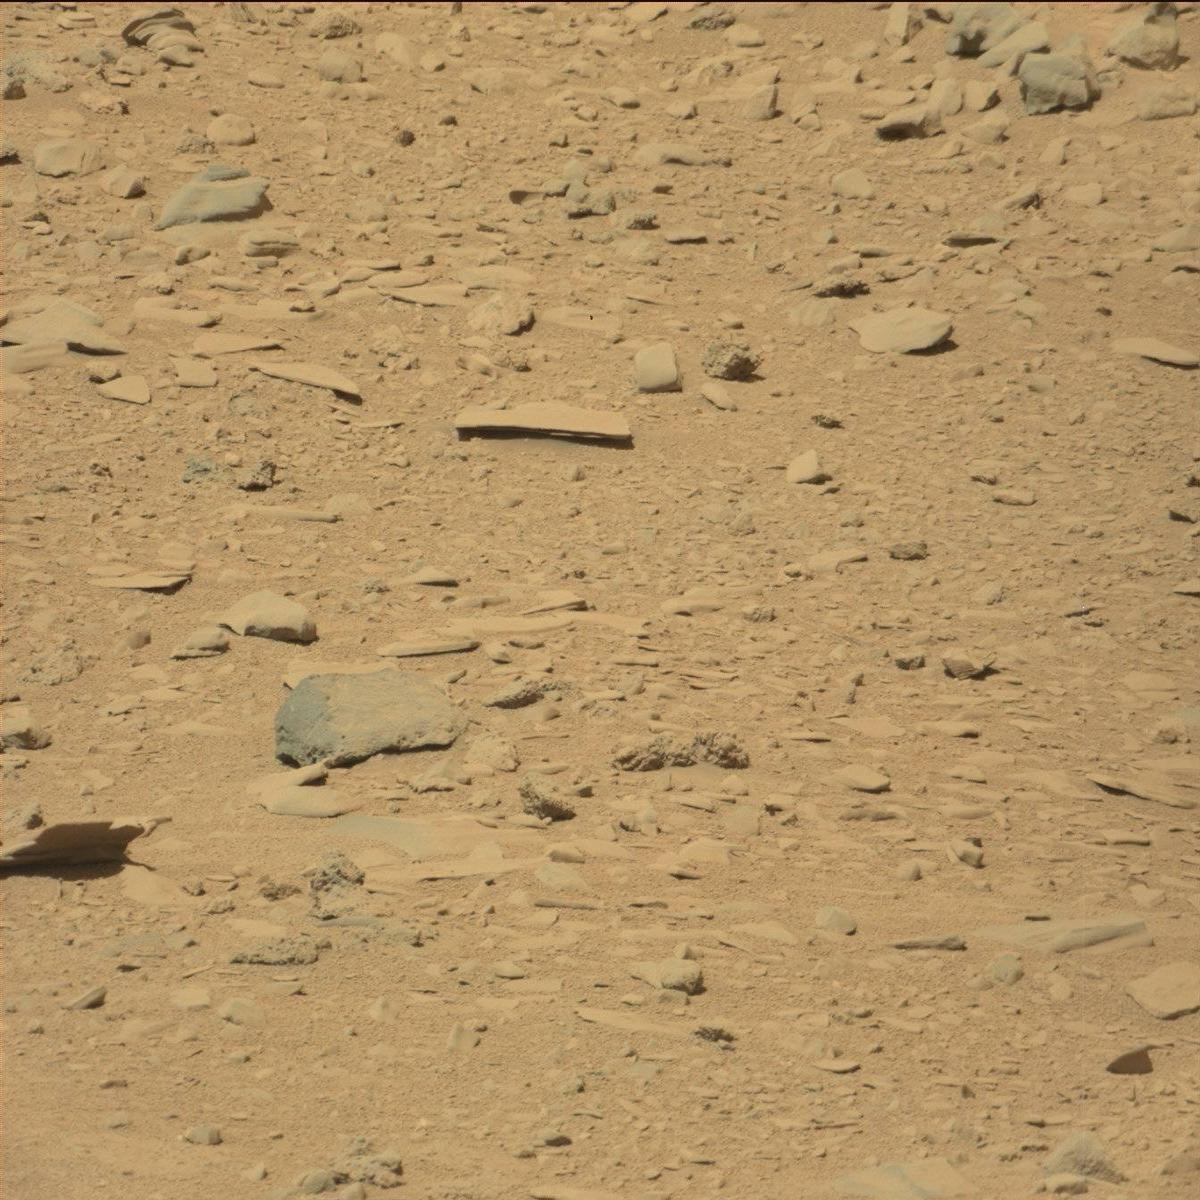
Terrain classes present: Bedrock, Sand / Soil